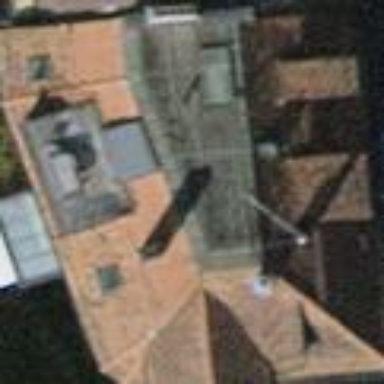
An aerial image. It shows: Apartment building with double saltbox roof shape.